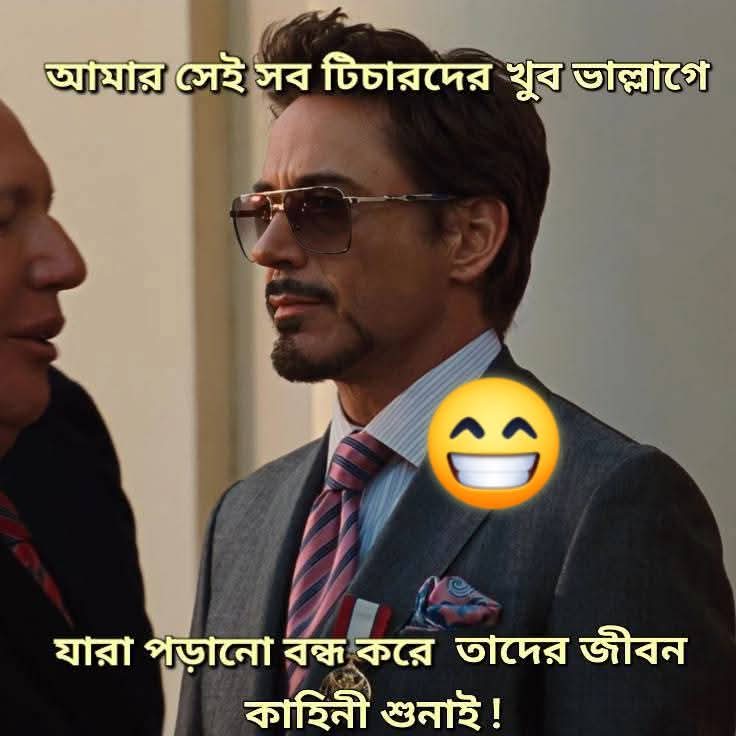
Text: আমার সেই সব টিচারদের খুব ভাল্লাগে
যারা পড়ানো বন্ধ করে তাদের জীবন কাহিনী শুনাই!
Label: Non Hate